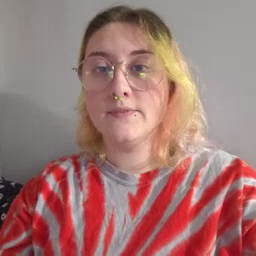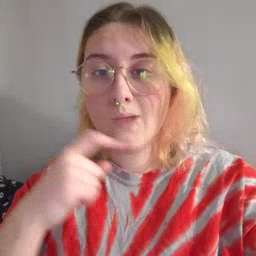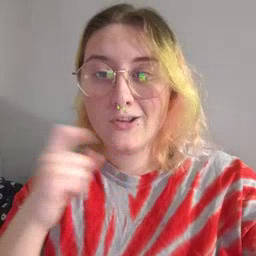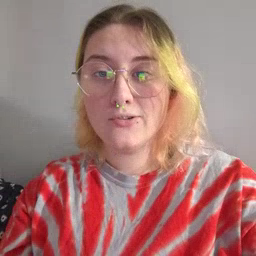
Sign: dryer